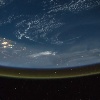
Label: water